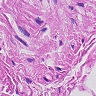
Metastatic tissue present: no